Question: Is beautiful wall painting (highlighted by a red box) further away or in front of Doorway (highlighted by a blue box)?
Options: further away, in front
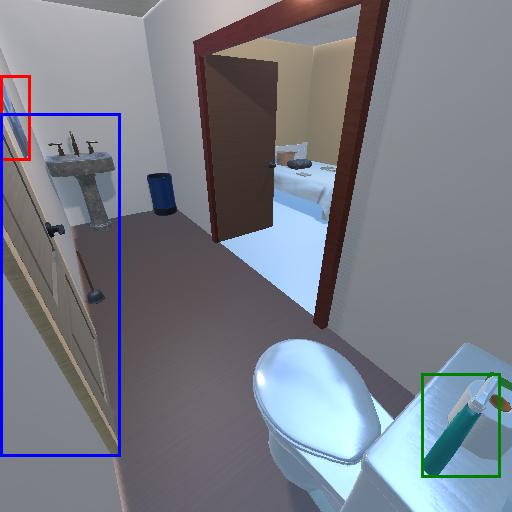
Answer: further away